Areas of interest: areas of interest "Campsite"
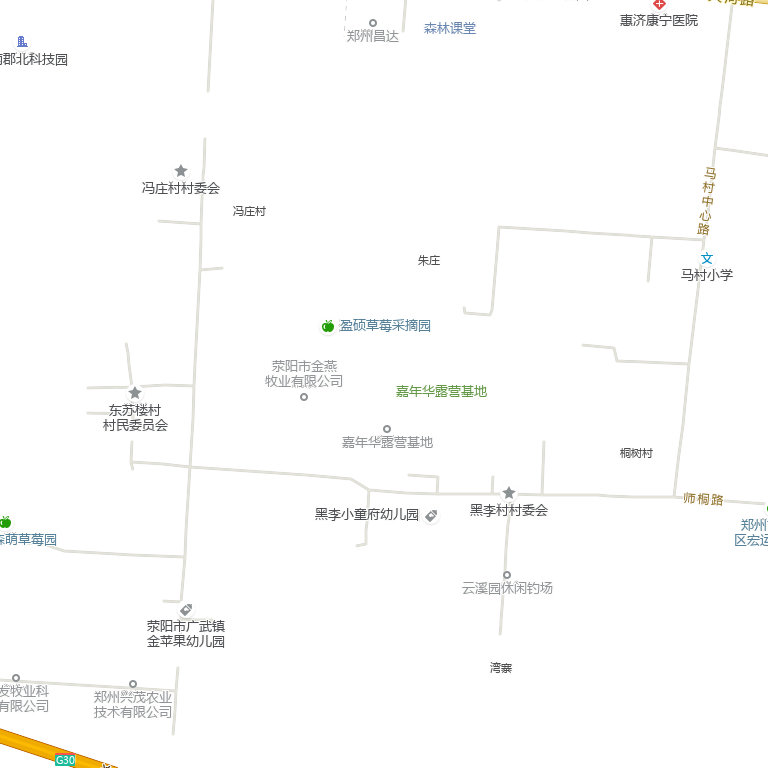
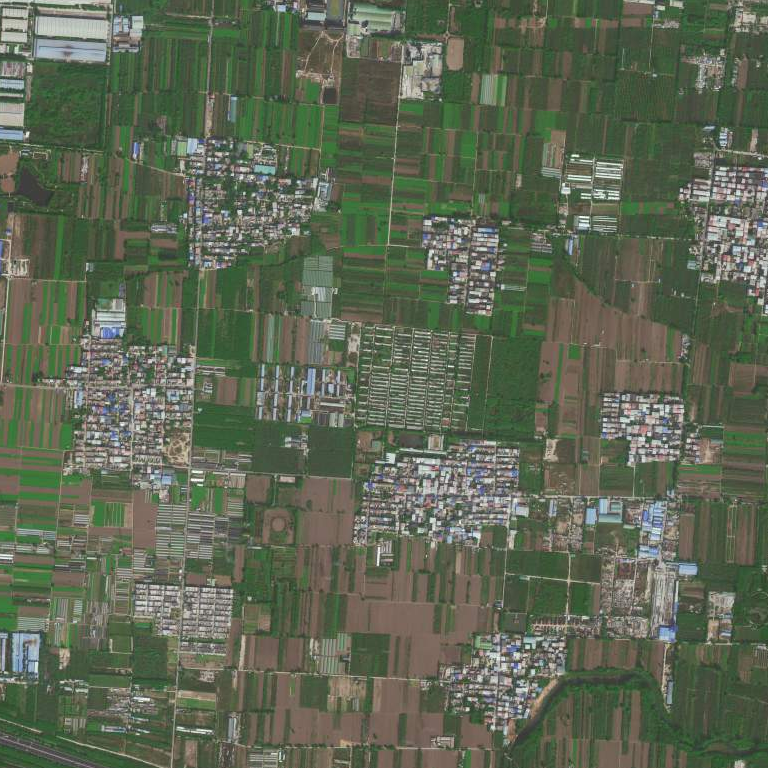